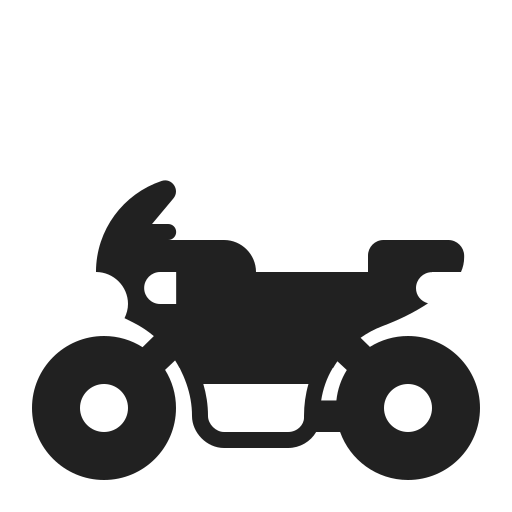
motorcycle high contrast